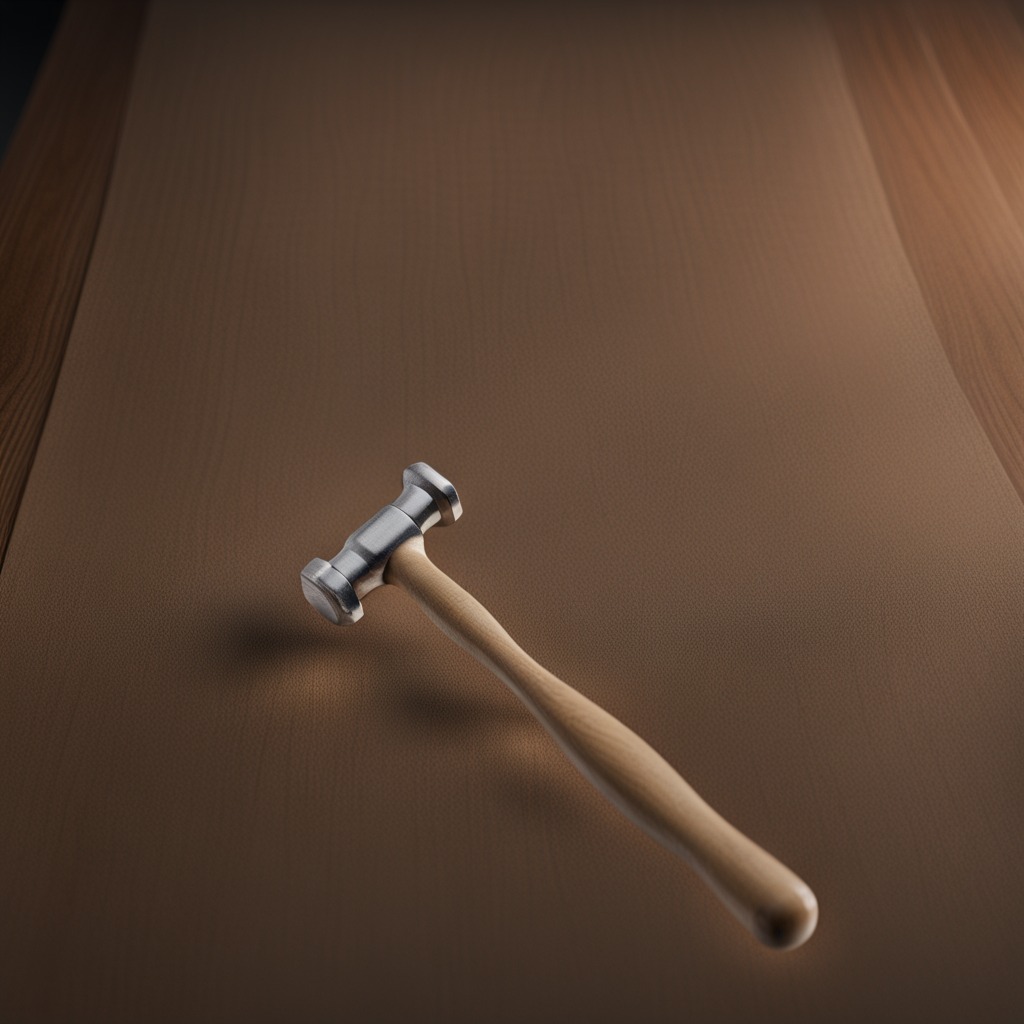
A hammer lies on a wooden table.